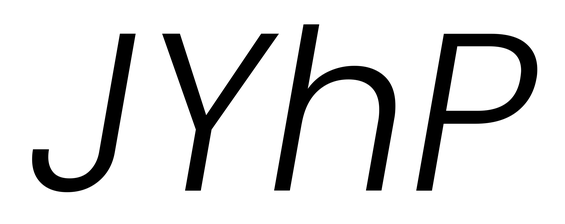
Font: Poppins-LightItalic